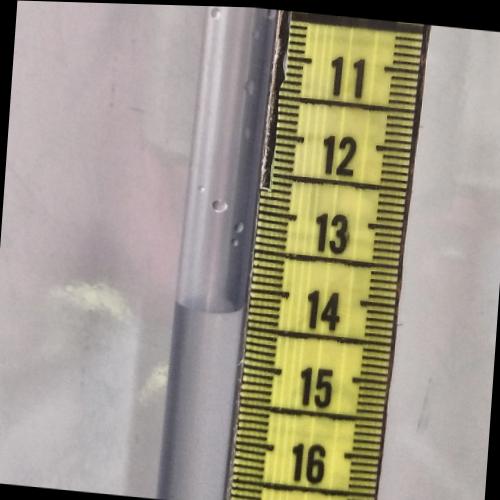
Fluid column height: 14.3 cm